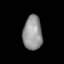
Tissue: skin
Cell type: Epithelial cells
Senescence score: 0.7502
Nuclear area (px): 636
Mean DAPI intensity: 148.849